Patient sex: F
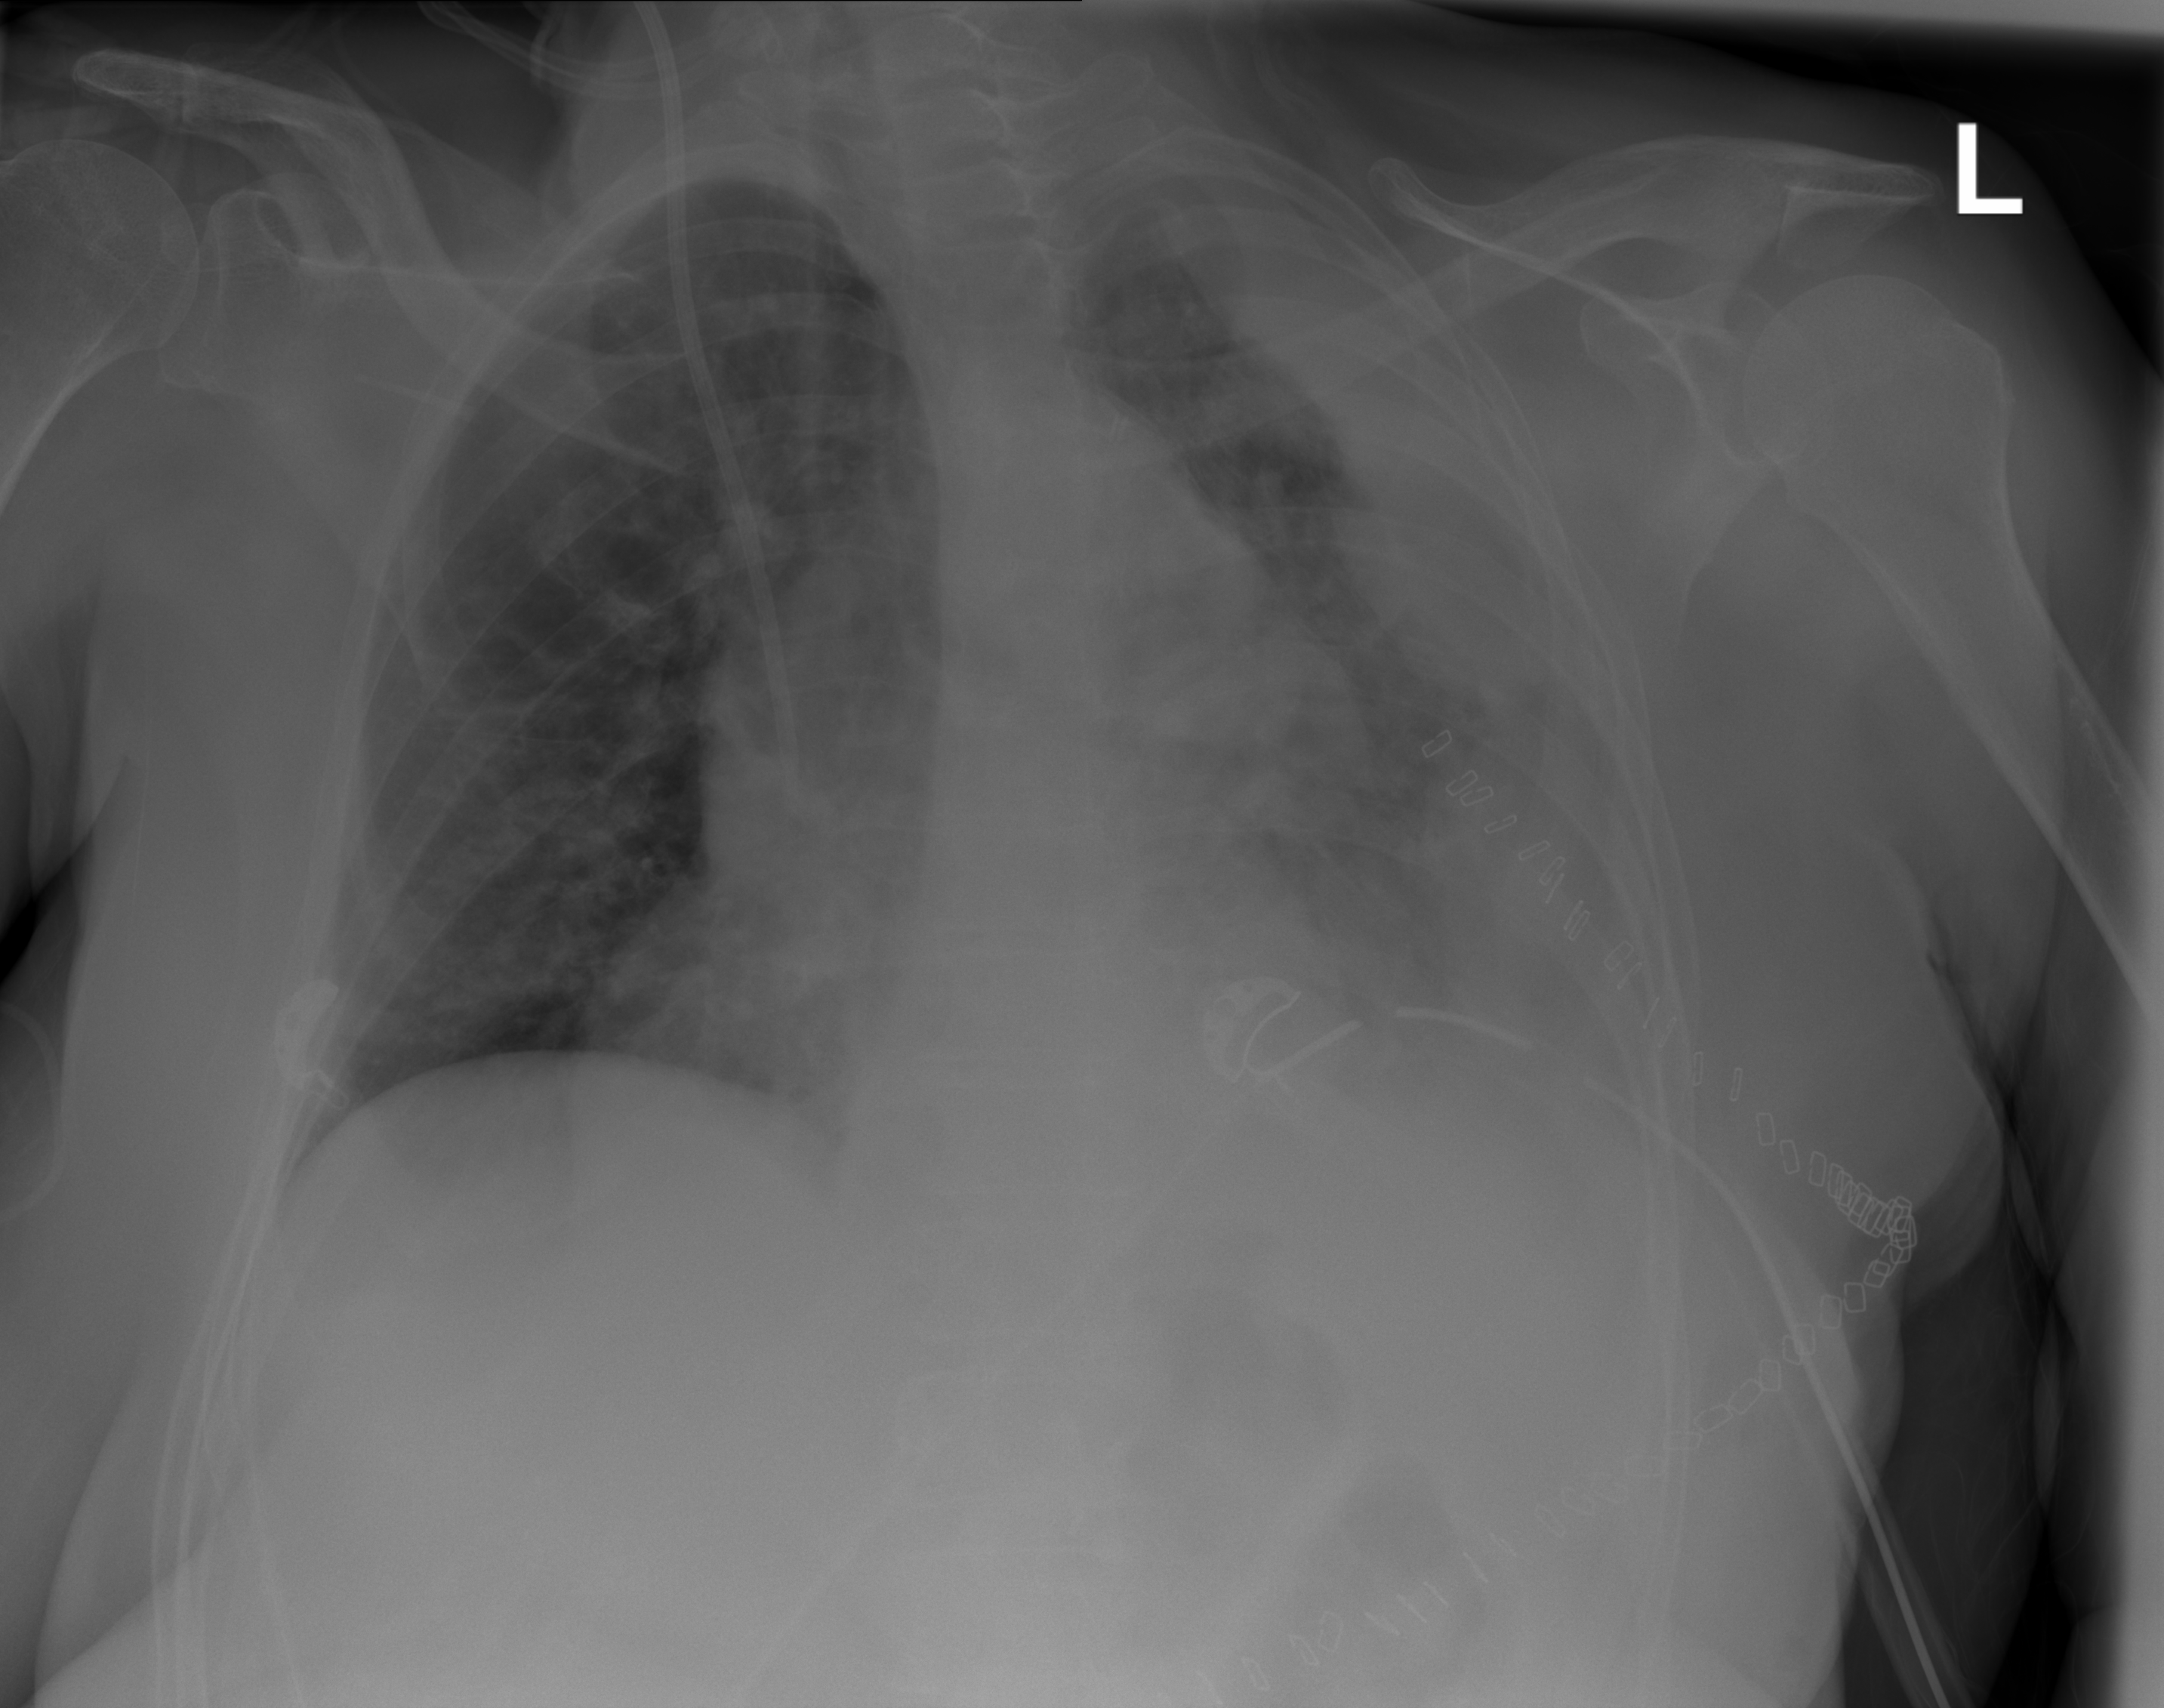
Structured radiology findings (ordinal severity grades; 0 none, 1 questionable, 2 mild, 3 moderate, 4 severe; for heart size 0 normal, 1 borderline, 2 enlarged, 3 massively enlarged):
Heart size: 1
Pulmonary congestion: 2
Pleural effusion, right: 2
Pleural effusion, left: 3
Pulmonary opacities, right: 2
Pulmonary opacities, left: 3
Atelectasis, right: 2
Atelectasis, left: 3